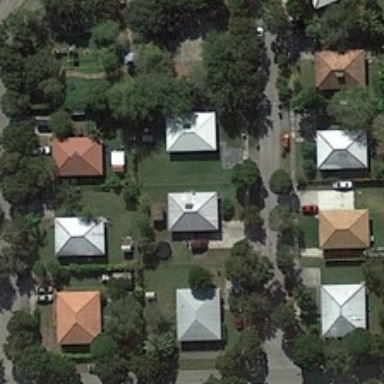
Some buildings and many green trees are in a medium residential area .